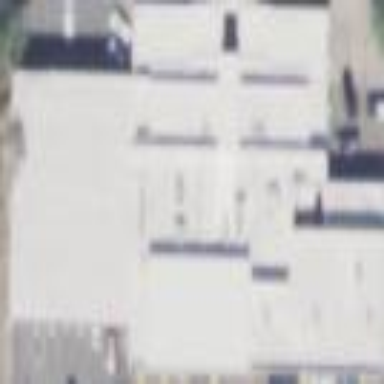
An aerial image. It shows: Building that houses car shop.